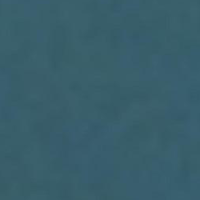
EUNIS habitat code: 14
Species observed at this site:
Corvus corone
Podiceps cristatus
Fulica atra
Anas platyrhynchos
Streptopelia decaocto
Aythya fuligula
Passer domesticus
Fringilla coelebs
Buteo buteo
Carduelis carduelis
Columba palumbus
Turdus merula
Phalacrocorax carbo
Phylloscopus collybita
Larus michahellis
Parus major
Erithacus rubecula
Hirundo rustica
Mergus merganser
Milvus milvus
Pica pica
Motacilla alba